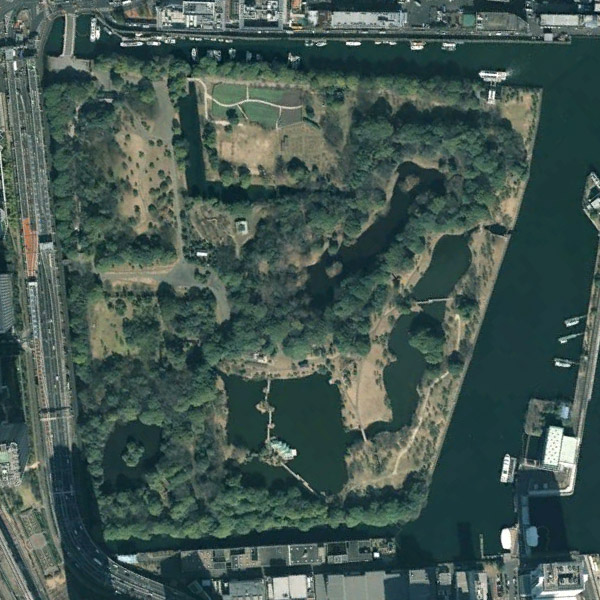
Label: Park